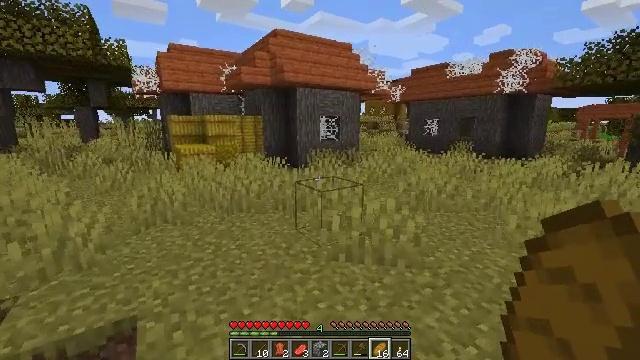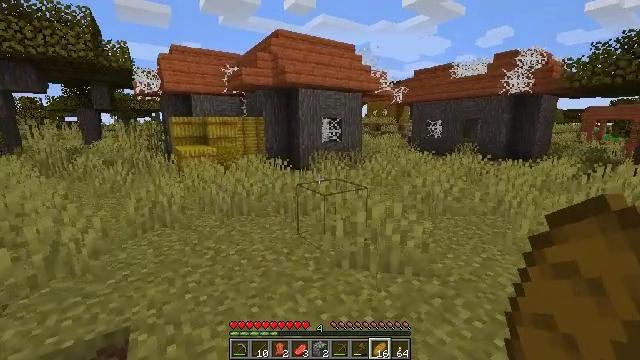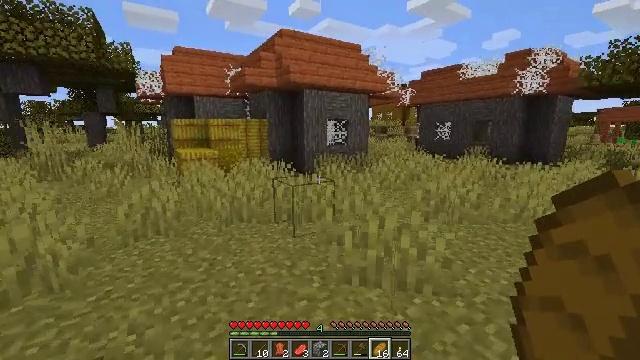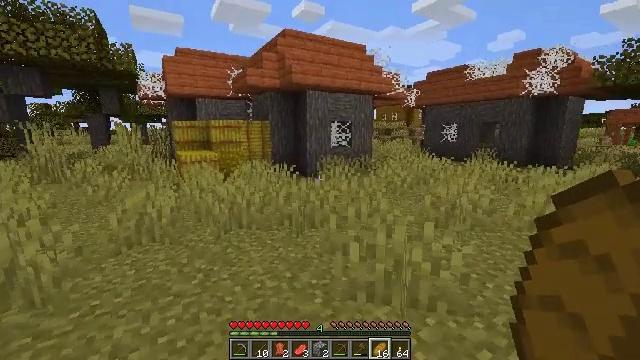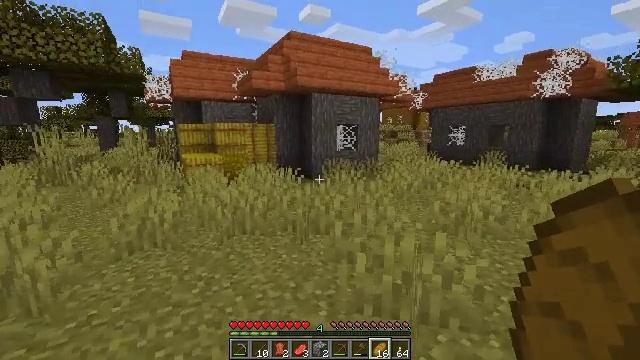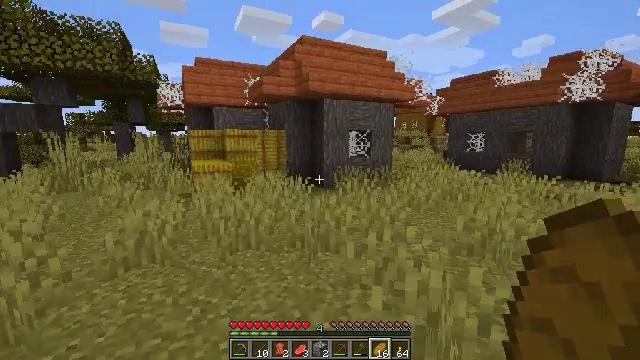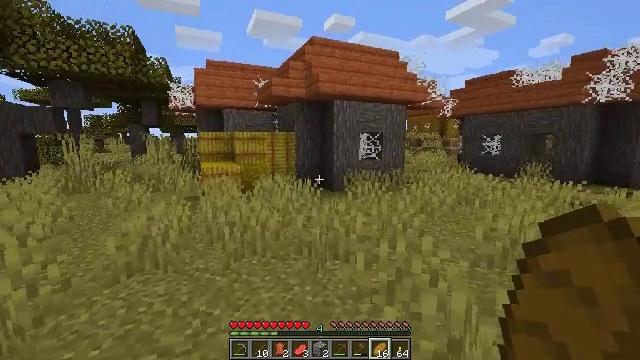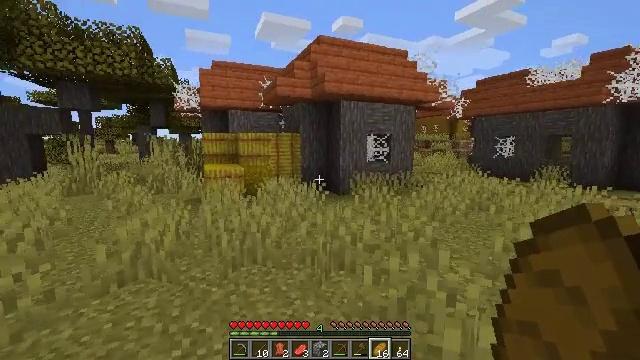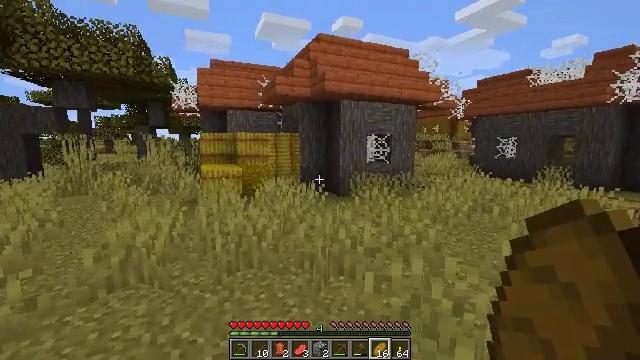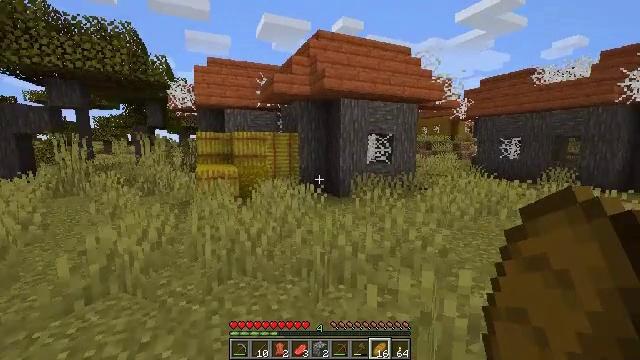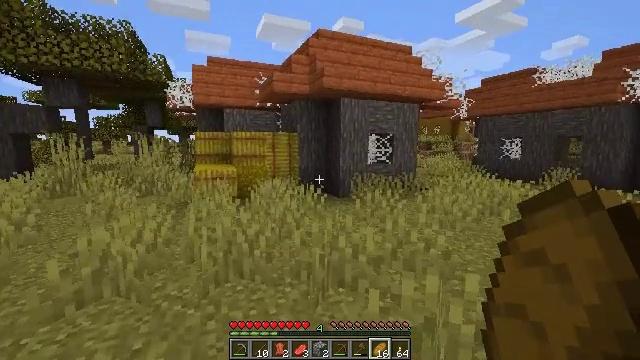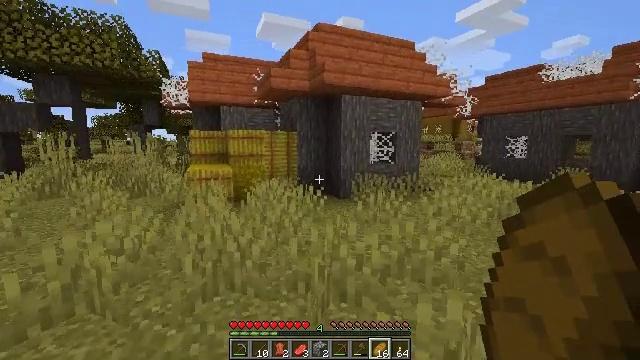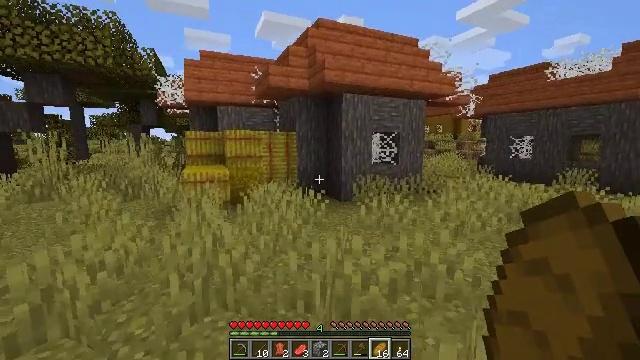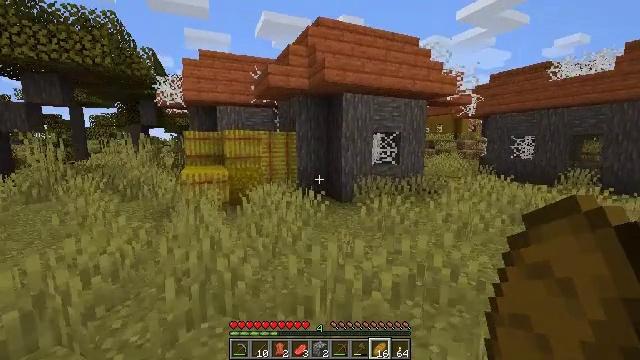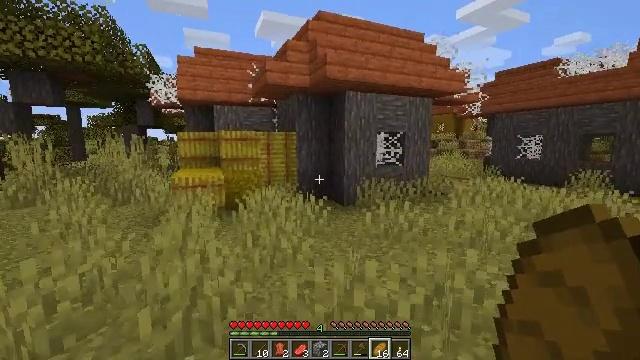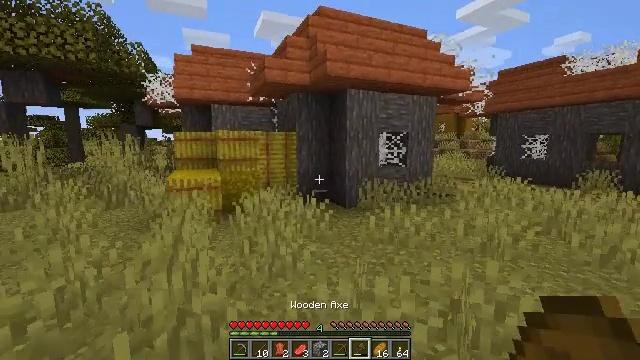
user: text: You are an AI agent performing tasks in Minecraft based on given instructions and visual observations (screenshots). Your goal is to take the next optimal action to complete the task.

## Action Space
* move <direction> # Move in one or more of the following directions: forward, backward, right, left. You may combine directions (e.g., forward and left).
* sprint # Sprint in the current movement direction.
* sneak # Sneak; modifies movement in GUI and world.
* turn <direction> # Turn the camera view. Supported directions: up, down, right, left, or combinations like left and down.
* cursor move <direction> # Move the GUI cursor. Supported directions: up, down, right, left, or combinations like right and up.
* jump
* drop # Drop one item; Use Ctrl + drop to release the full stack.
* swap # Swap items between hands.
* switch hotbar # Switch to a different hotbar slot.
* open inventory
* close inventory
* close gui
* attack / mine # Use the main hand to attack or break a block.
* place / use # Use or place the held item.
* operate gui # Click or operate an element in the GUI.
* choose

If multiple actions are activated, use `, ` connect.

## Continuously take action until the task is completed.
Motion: motion action
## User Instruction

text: Break the hay block to collect it.
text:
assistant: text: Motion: move forward
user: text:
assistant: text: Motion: move forward, turn left
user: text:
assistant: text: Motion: move forward
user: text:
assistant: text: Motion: move forward, turn left
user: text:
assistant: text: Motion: move forward, turn left and up
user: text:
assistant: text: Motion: move forward, turn left
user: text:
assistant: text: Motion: move forward, turn left
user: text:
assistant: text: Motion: move forward
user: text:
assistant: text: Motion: move forward
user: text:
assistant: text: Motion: move forward
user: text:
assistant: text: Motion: move forward
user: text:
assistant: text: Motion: move forward
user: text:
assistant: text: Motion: move forward
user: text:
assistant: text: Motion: move forward
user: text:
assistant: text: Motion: move forward
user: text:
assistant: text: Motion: move forward
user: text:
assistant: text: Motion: move forward
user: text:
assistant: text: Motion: move forward
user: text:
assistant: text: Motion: move forward
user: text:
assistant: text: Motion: move forward and move left
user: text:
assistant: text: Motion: move forward and move left
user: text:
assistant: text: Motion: move forward and move left
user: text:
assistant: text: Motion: move forward and move left, turn left
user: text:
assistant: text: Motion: move forward and move left, turn left
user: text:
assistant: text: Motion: move forward
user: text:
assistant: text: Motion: move forward
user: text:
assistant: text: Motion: move forward
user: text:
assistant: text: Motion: move forward, turn left
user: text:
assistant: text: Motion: move forward, turn left
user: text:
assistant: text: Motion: move forward, turn left